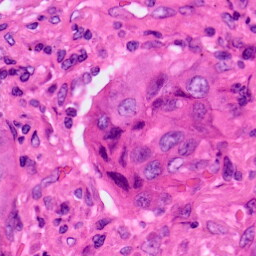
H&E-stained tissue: Lung